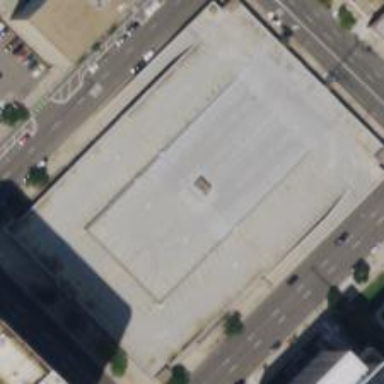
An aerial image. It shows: Transportation building serving as bus station.